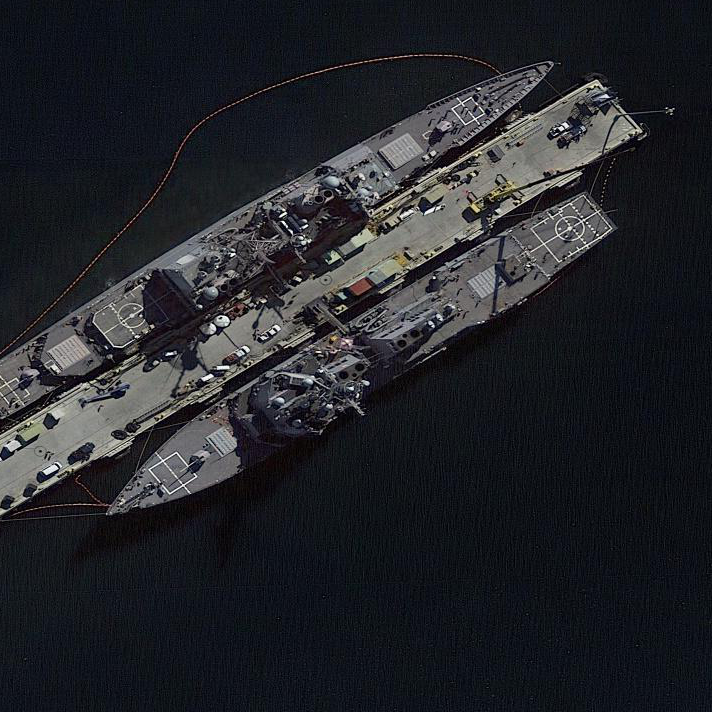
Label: Arleigh_Burke-class_destroyer